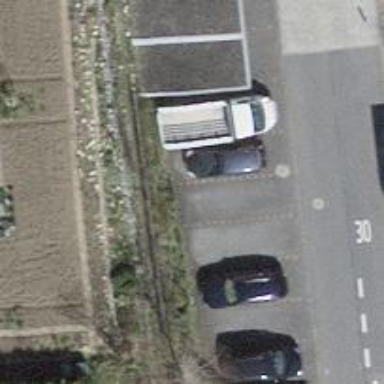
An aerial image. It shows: Street-side parking area.